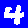
Digit: 4